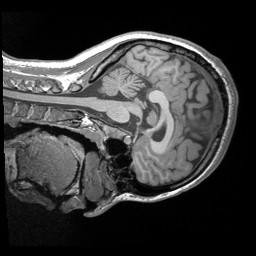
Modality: T1w
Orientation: sagittal
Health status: healthy